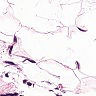
Metastatic tissue present: no